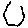
Label: hexagon